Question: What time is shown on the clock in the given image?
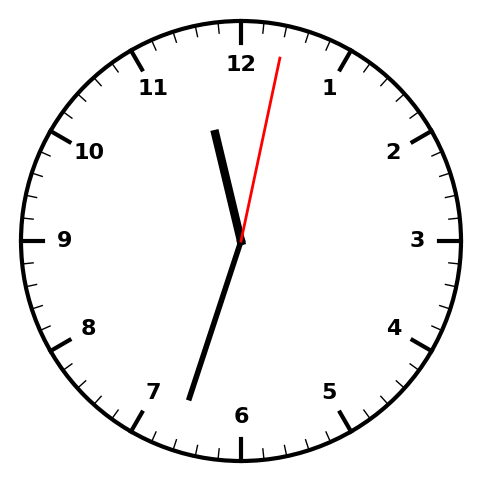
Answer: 11:33:02